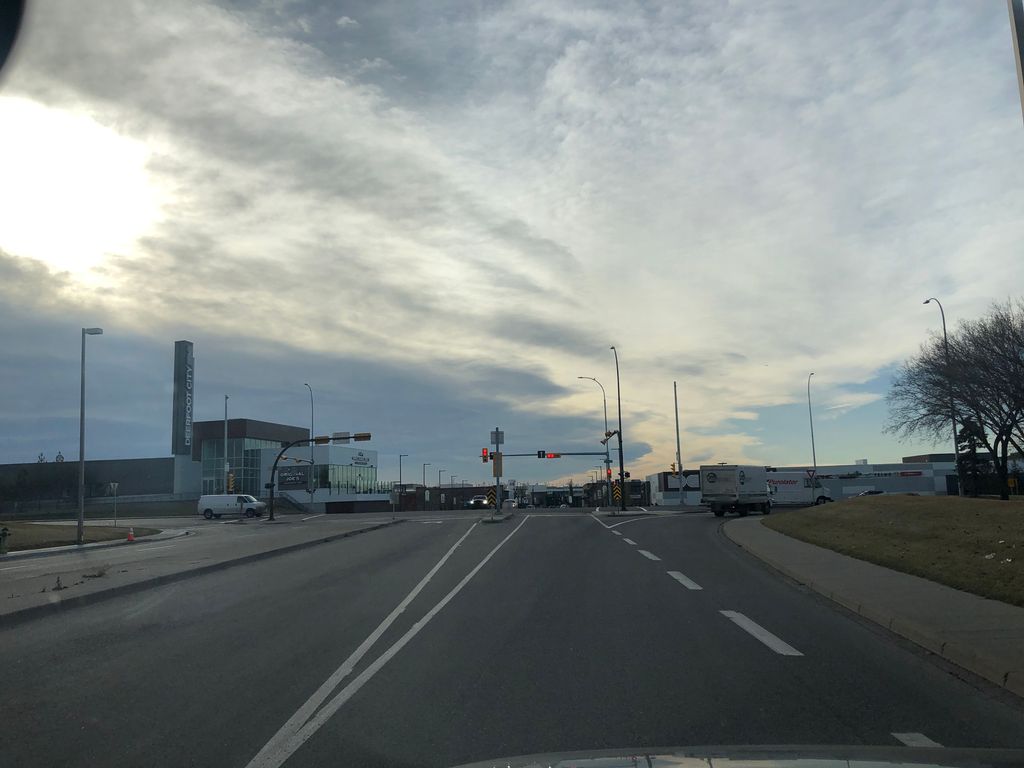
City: calgary